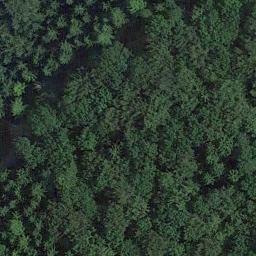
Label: forest